Interaction volume radius: 5 \u00c5
Interaction volume height: 10 \u00c5
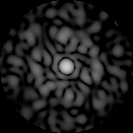
Disorder parameter: 0.8082